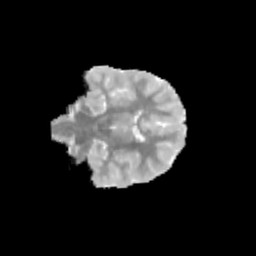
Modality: MD
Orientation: coronal
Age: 10
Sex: female
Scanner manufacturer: siemens
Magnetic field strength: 3 T
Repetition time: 3.8 s
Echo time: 0.07 s